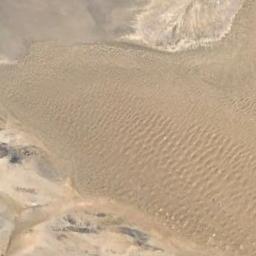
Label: desert